Question: How to remove bottom space of pageViewController?

so It can show the control icon on the image not on the black space..
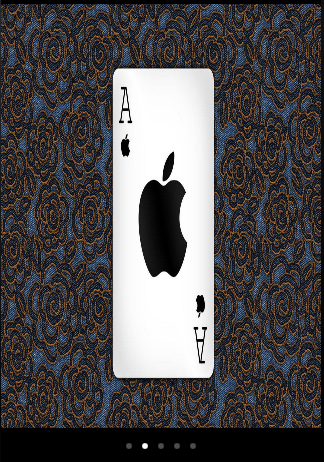
Answer: There are several solutions mentioned in <URL>! Here they are: Either switch the transition style from 'UIPageViewControllerTransitionStyleScroll' to 'UIPageViewControllerTransitionStylePageCurl' or implement the following code in the viewDidLoad:
'''
NSArray *subviews = self.pageController.view.subviews;
UIPageControl *thisControl = nil;
for (int i=0; i<[subviews count]; i++) {
if ([[subviews objectAtIndex:i] isKindOfClass:[UIPageControl class]]) {
thisControl = (UIPageControl *)[subviews objectAtIndex:i];
}
}
thisControl.hidden = true;
self.pageController.view.frame = CGRectMake(0, 0, self.view.frame.size.width, self.view.frame.size.height+40);
'''
It will automatically hide the pageControl indicator.